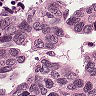
Metastatic tissue present: yes